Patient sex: M
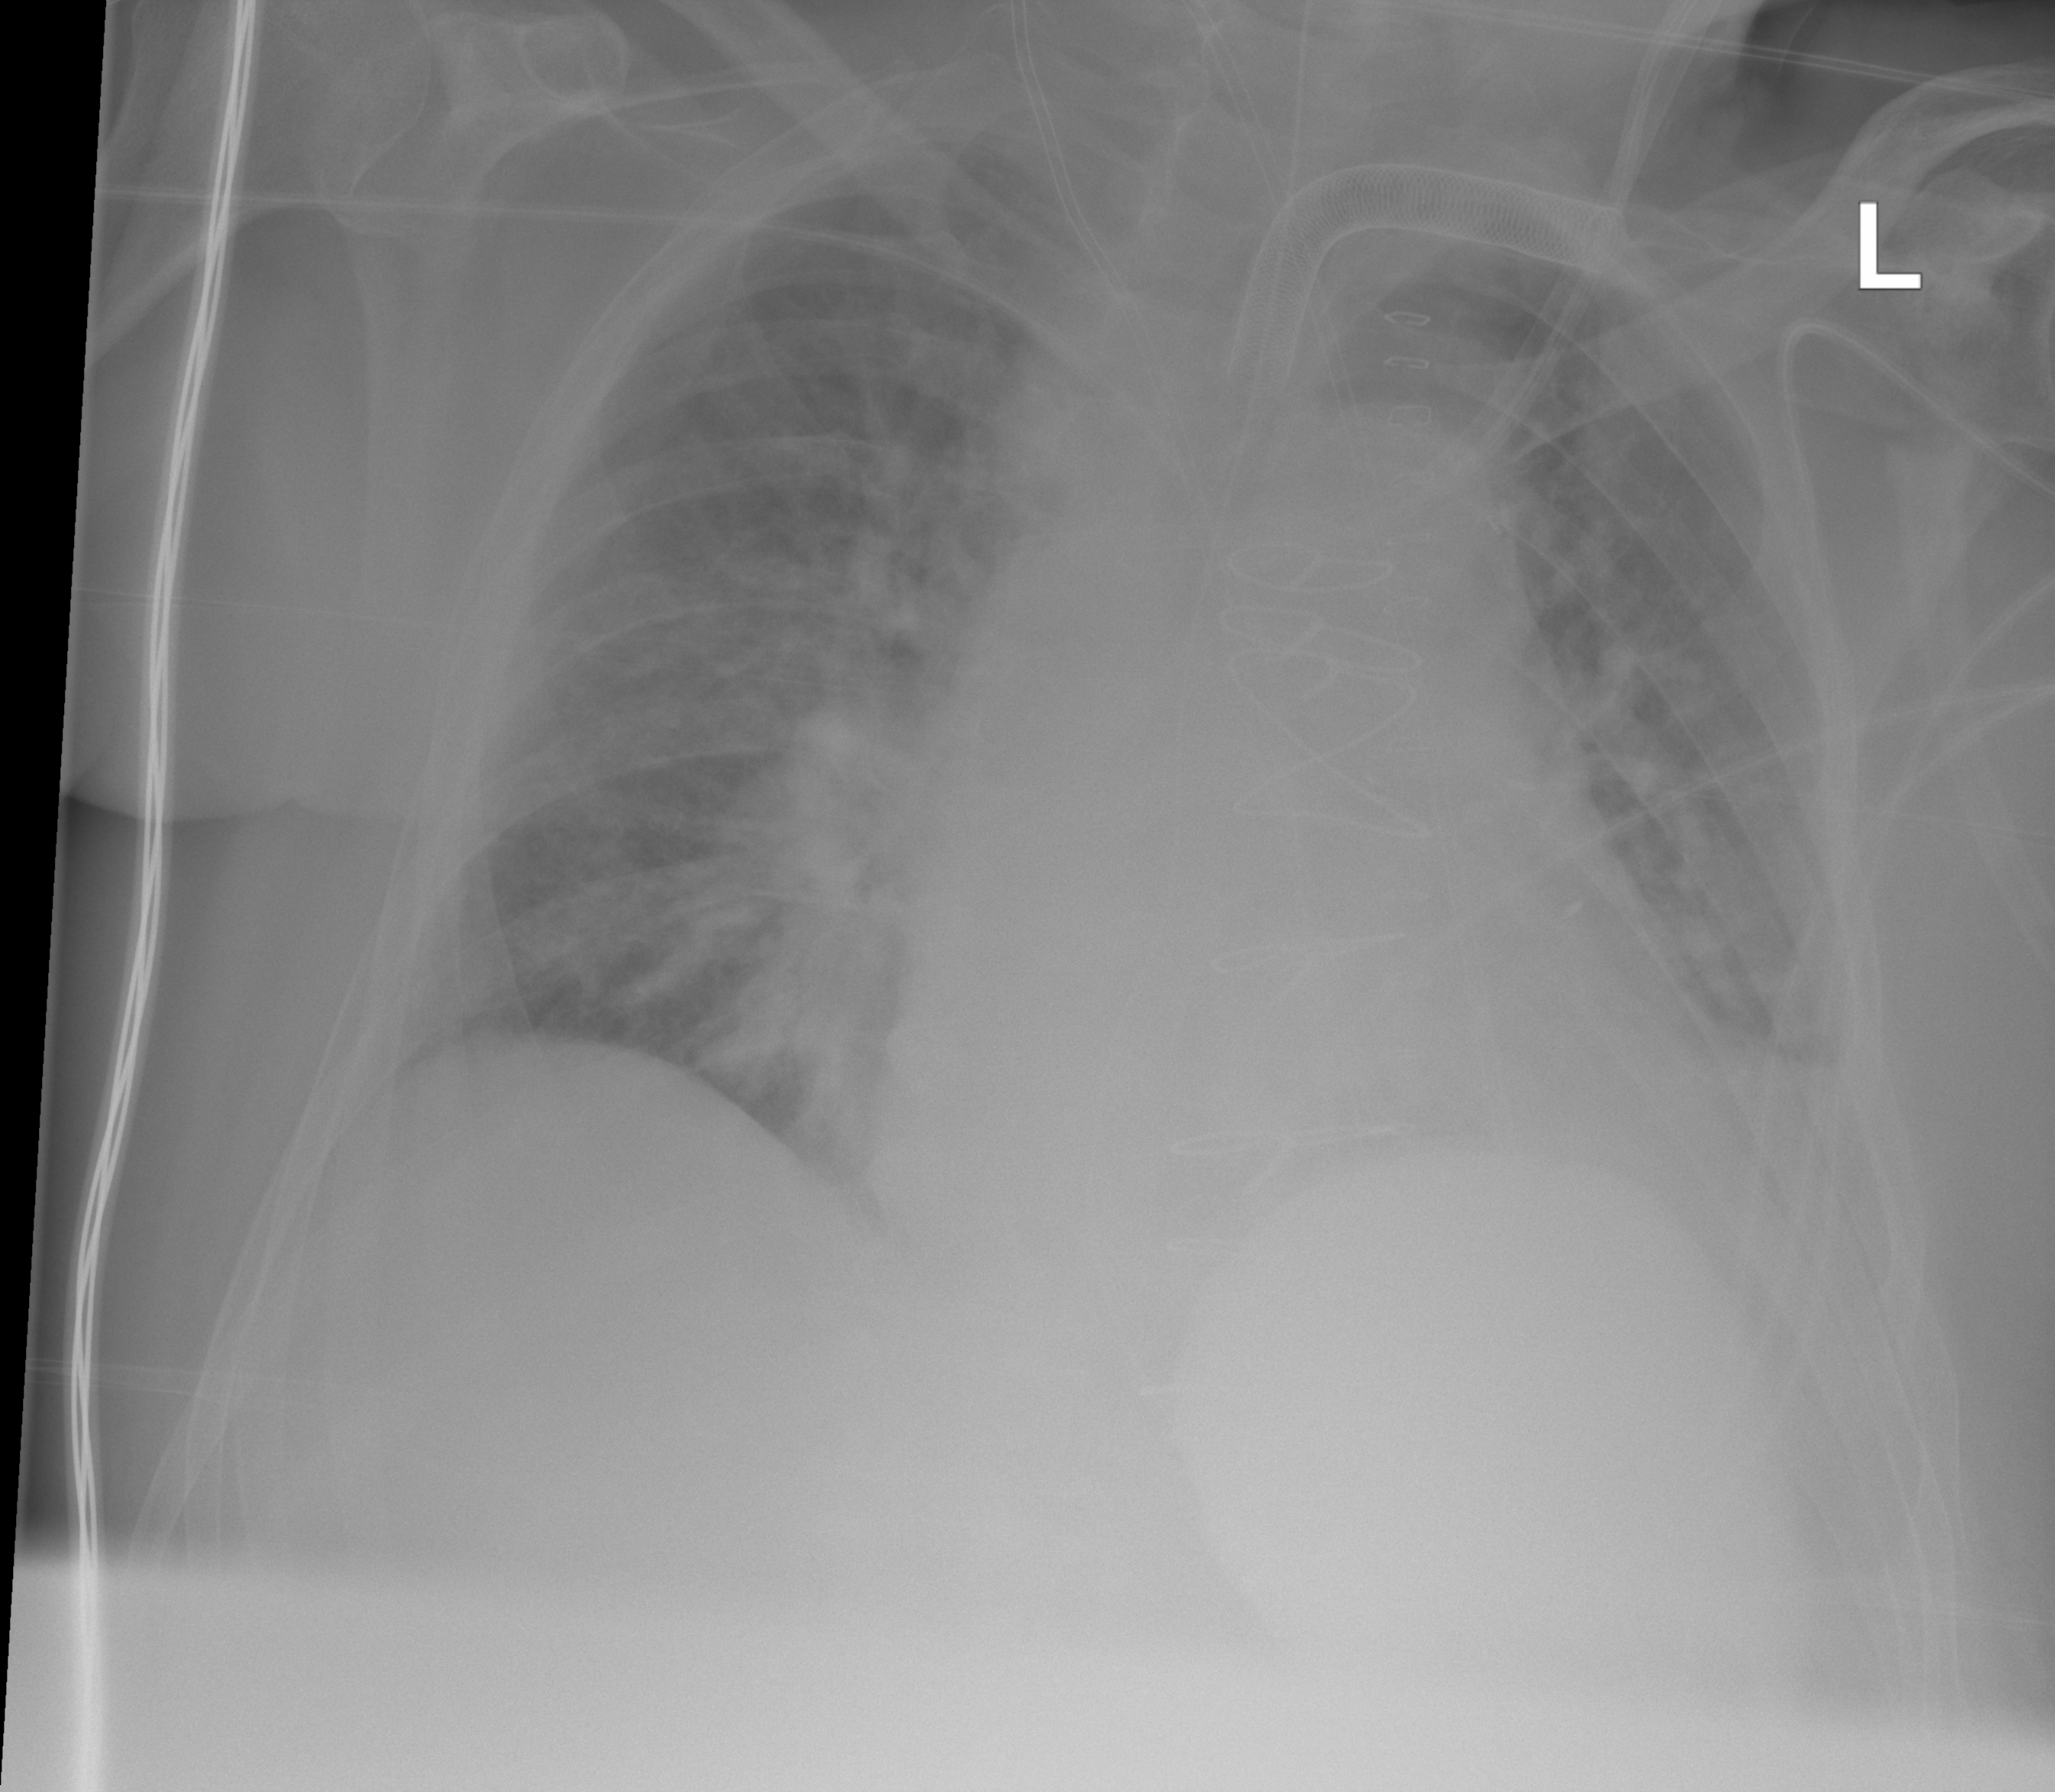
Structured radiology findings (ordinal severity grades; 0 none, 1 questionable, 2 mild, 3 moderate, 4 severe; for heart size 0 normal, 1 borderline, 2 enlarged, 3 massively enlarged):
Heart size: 2
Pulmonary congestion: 2
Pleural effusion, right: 0
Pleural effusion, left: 2
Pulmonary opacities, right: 0
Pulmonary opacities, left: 0
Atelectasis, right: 0
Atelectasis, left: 2